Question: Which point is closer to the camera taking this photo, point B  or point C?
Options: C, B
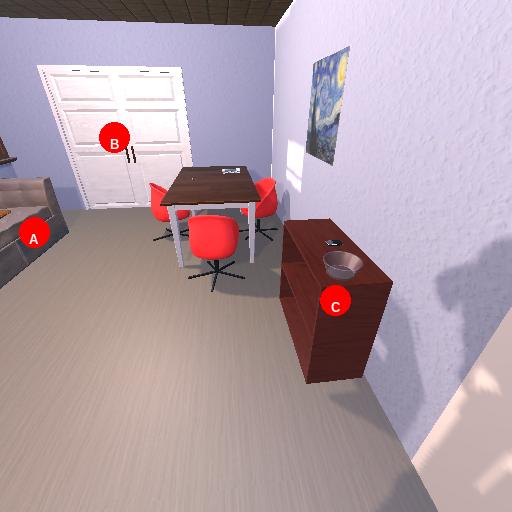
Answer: C